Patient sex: M
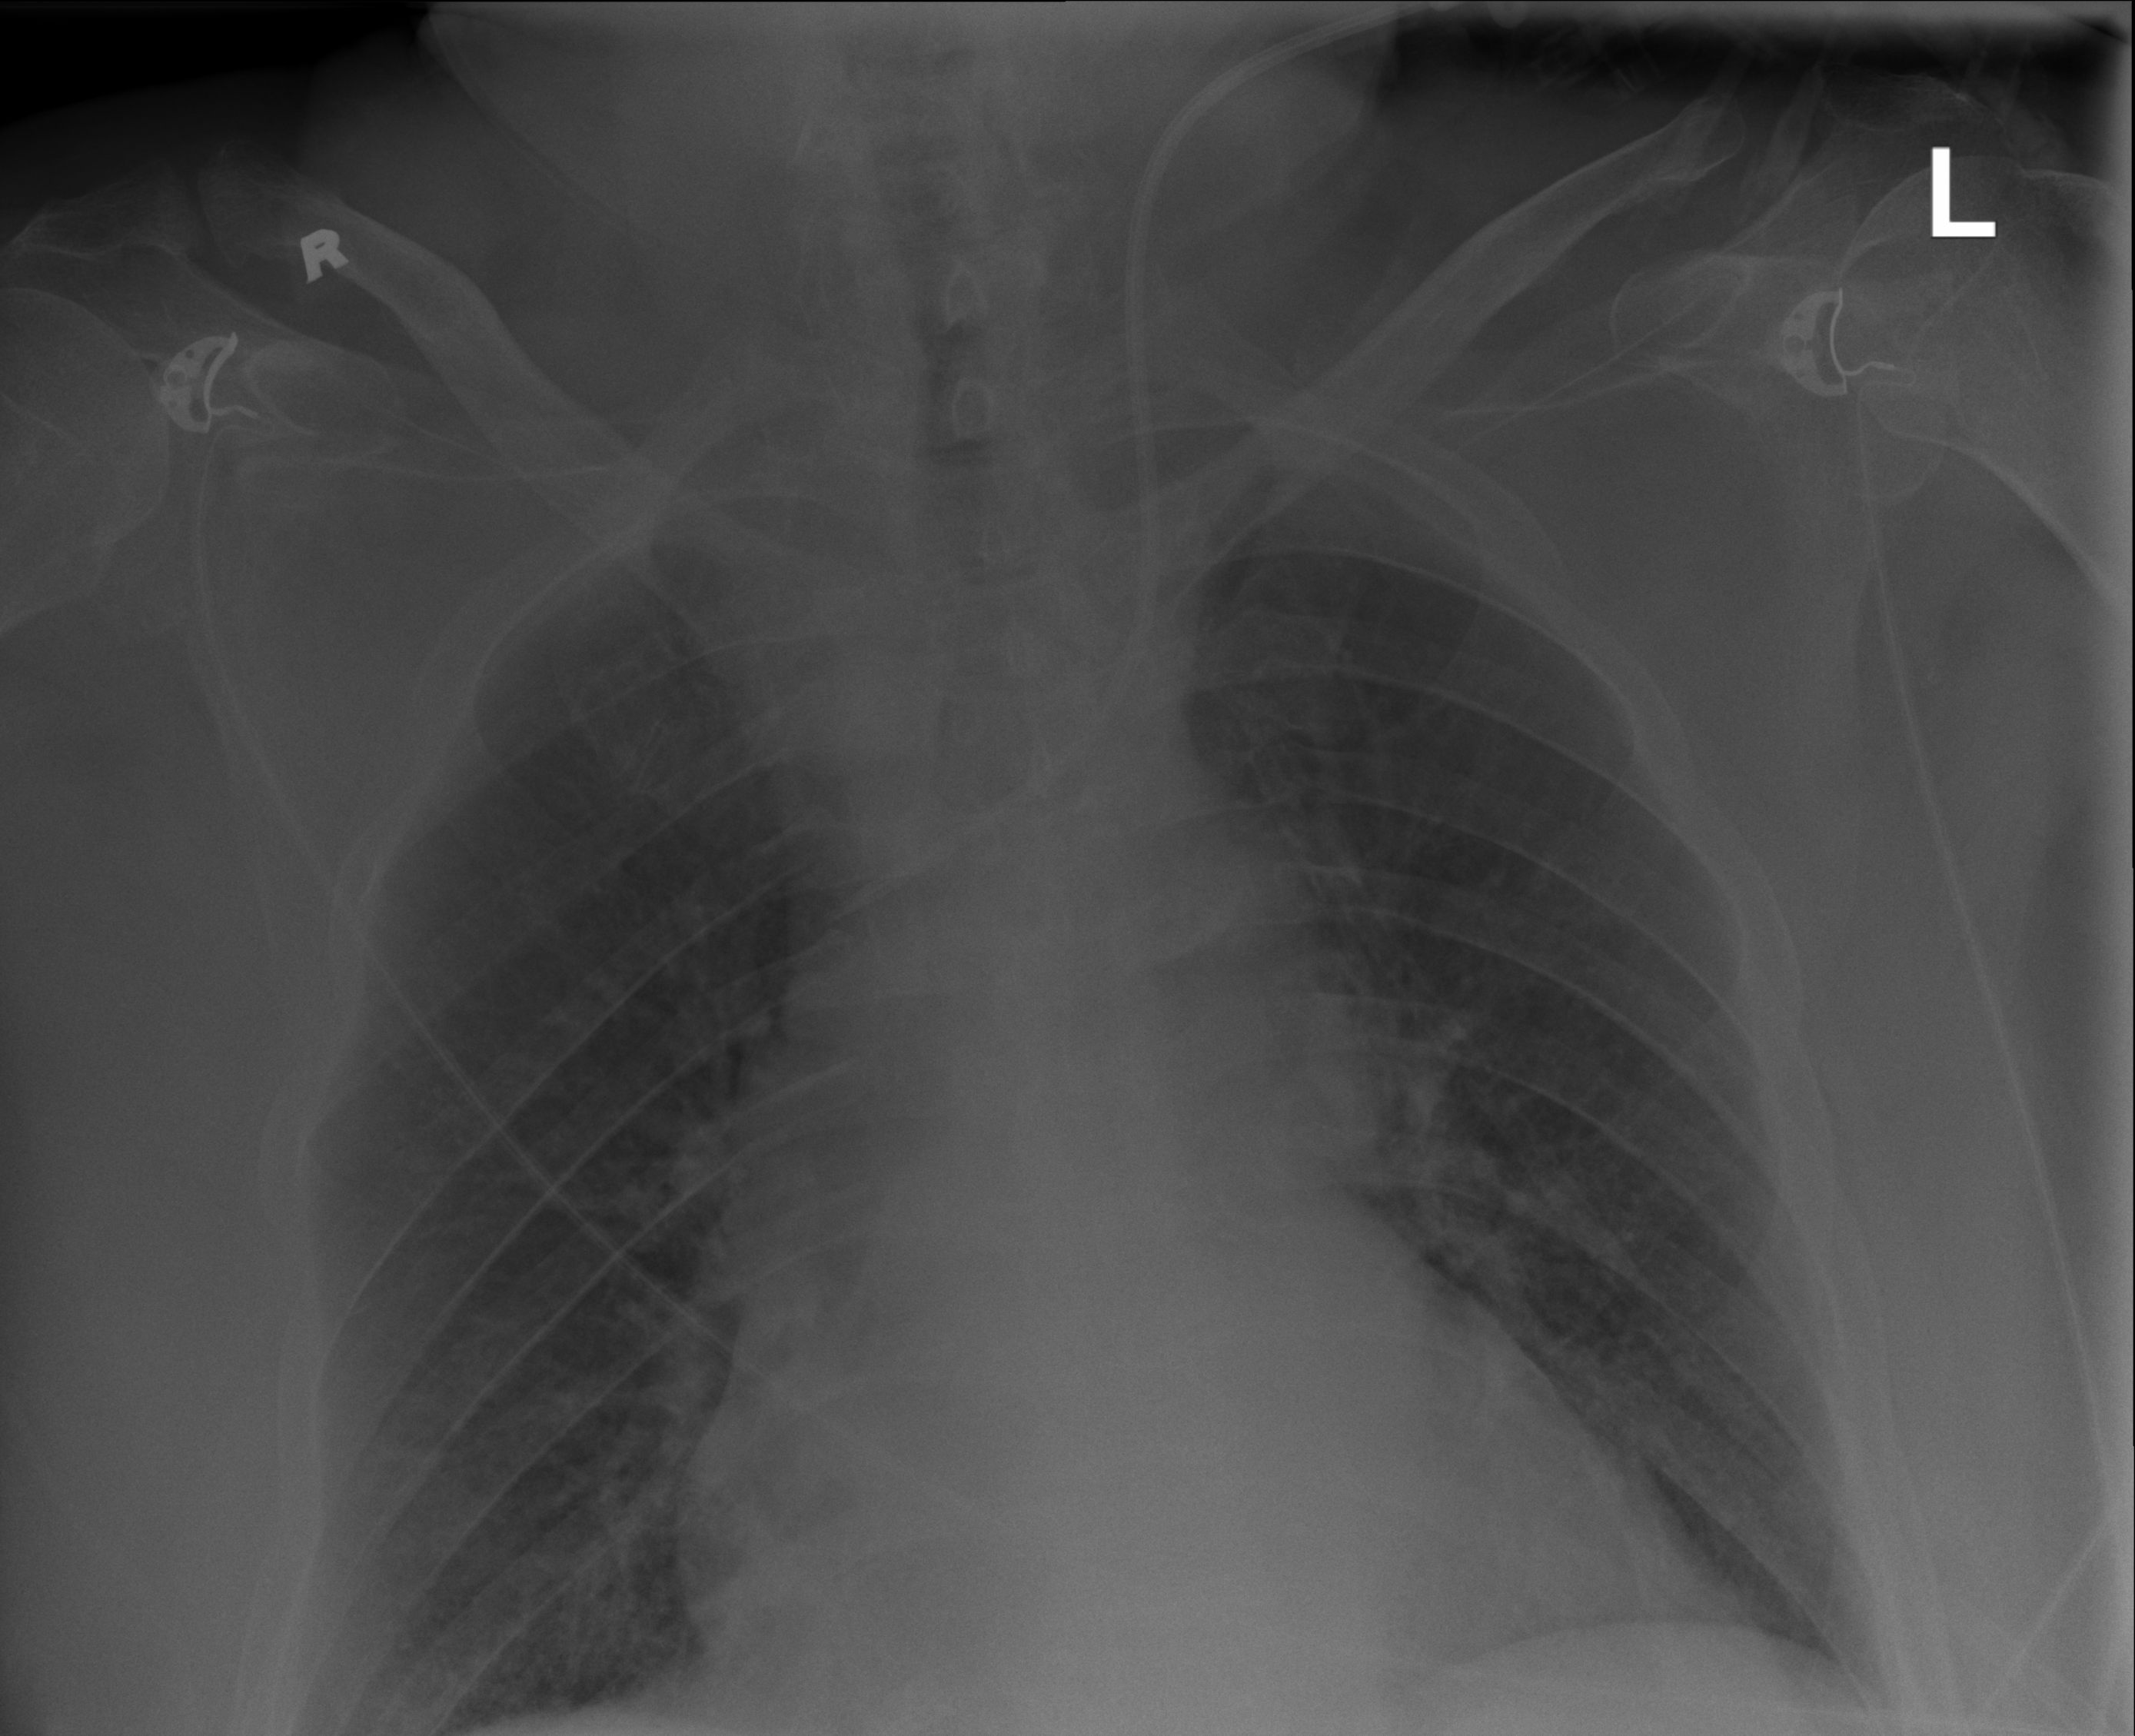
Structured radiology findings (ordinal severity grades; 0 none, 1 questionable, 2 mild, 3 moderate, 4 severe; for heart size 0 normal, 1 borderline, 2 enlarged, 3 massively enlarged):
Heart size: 2
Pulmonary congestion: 2
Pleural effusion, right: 0
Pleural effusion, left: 0
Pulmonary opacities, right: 0
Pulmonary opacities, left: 0
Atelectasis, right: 2
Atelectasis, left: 2